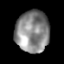
Tissue: lung
Cell type: Epithelial cells
Senescence score: 0.232
Nuclear area (px): 1377
Mean DAPI intensity: 135.815